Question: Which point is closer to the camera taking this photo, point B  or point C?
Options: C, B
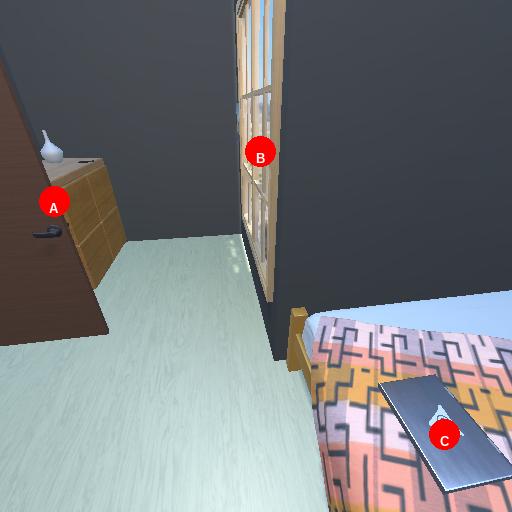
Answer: C